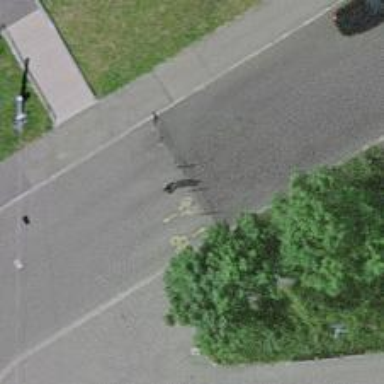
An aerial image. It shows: Bollard.